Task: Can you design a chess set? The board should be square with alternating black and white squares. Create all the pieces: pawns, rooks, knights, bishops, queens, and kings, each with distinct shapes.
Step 3505:
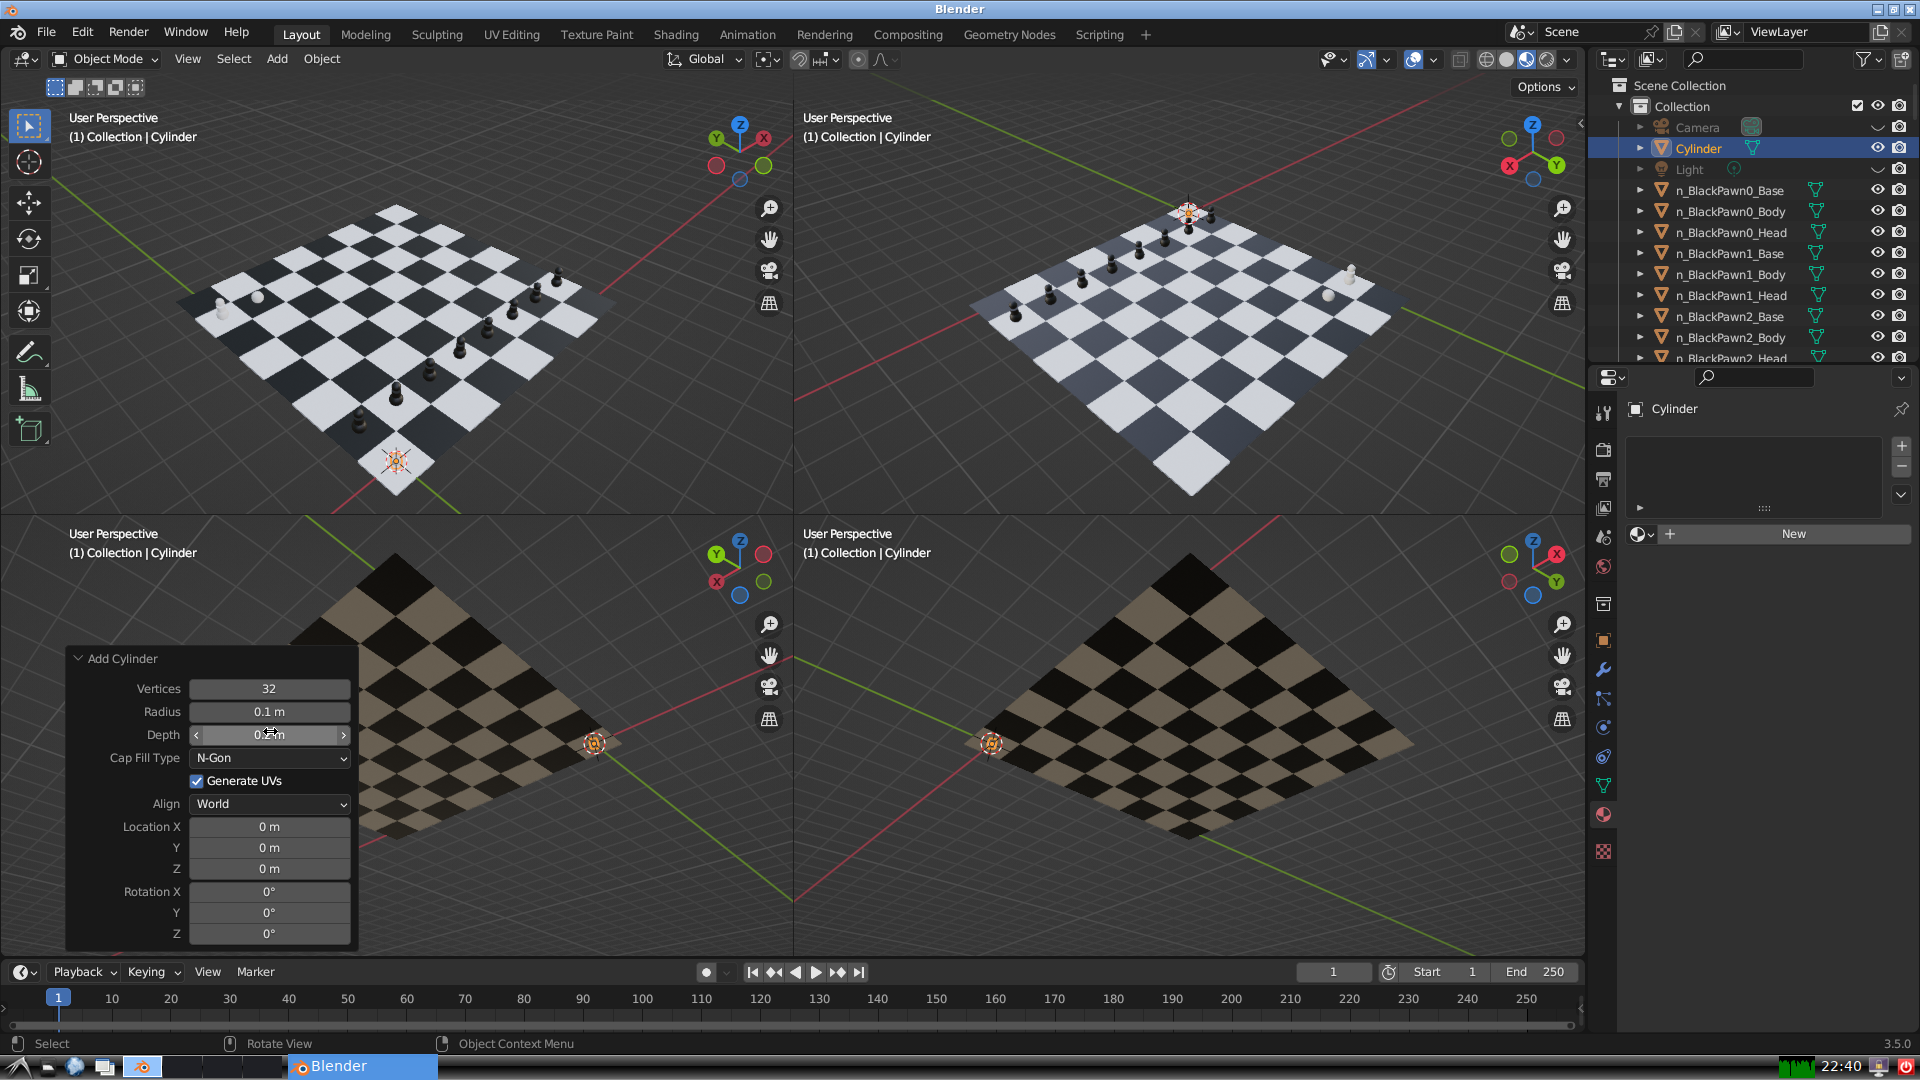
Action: click: no